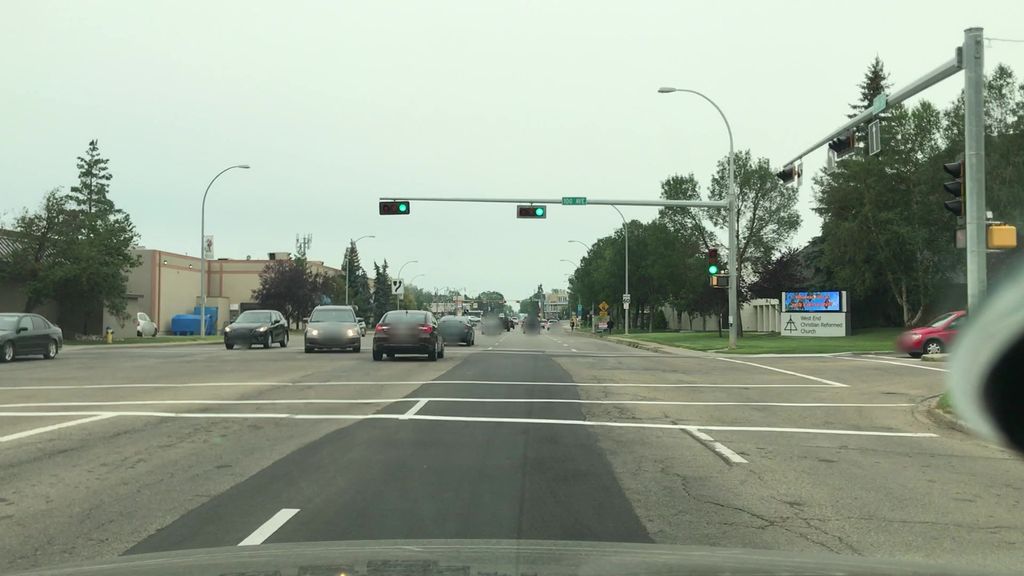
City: edmonton